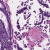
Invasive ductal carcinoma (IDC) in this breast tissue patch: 1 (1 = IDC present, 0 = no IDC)